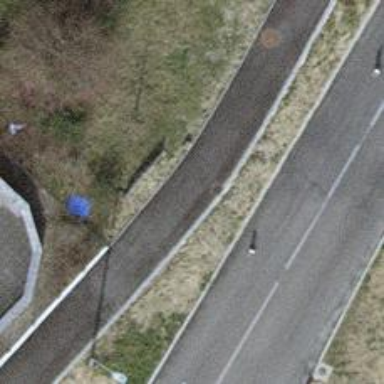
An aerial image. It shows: Asphalt sidewalk alongside asphalt cycleway.